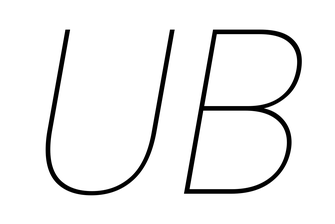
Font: Poppins-ThinItalic